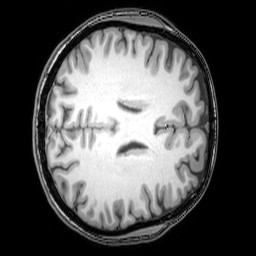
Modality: T1w
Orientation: axial
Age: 24
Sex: female
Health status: healthy
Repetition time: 0.081 s
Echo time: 0.037 s